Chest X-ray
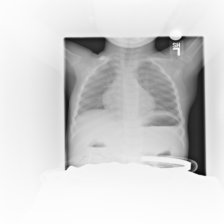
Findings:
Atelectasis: negative
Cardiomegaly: negative
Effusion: negative
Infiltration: negative
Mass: negative
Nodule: negative
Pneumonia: negative
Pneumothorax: negative
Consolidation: negative
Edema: negative
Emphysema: negative
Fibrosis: negative
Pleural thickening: negative
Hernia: negative